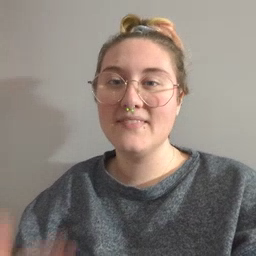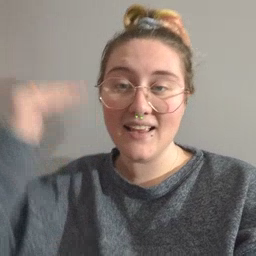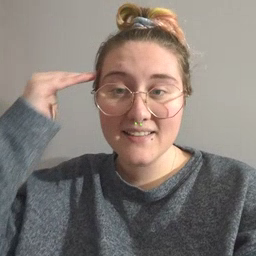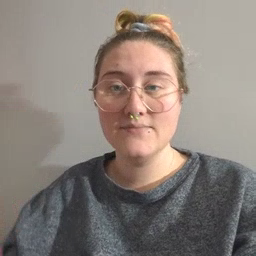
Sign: head